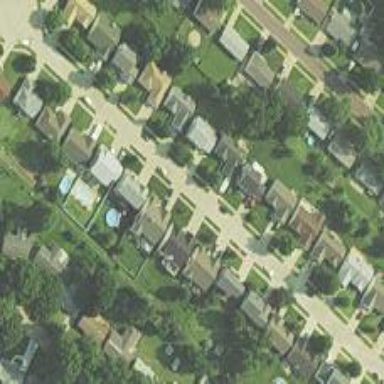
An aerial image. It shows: This residential area consists of single-family homes.